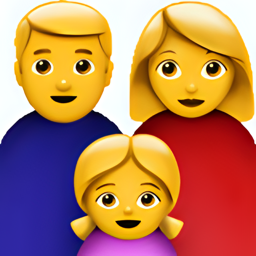
Name: family man woman girl
Emoji: 👨‍👩‍👧
Group: People & Body
Sub-group: family